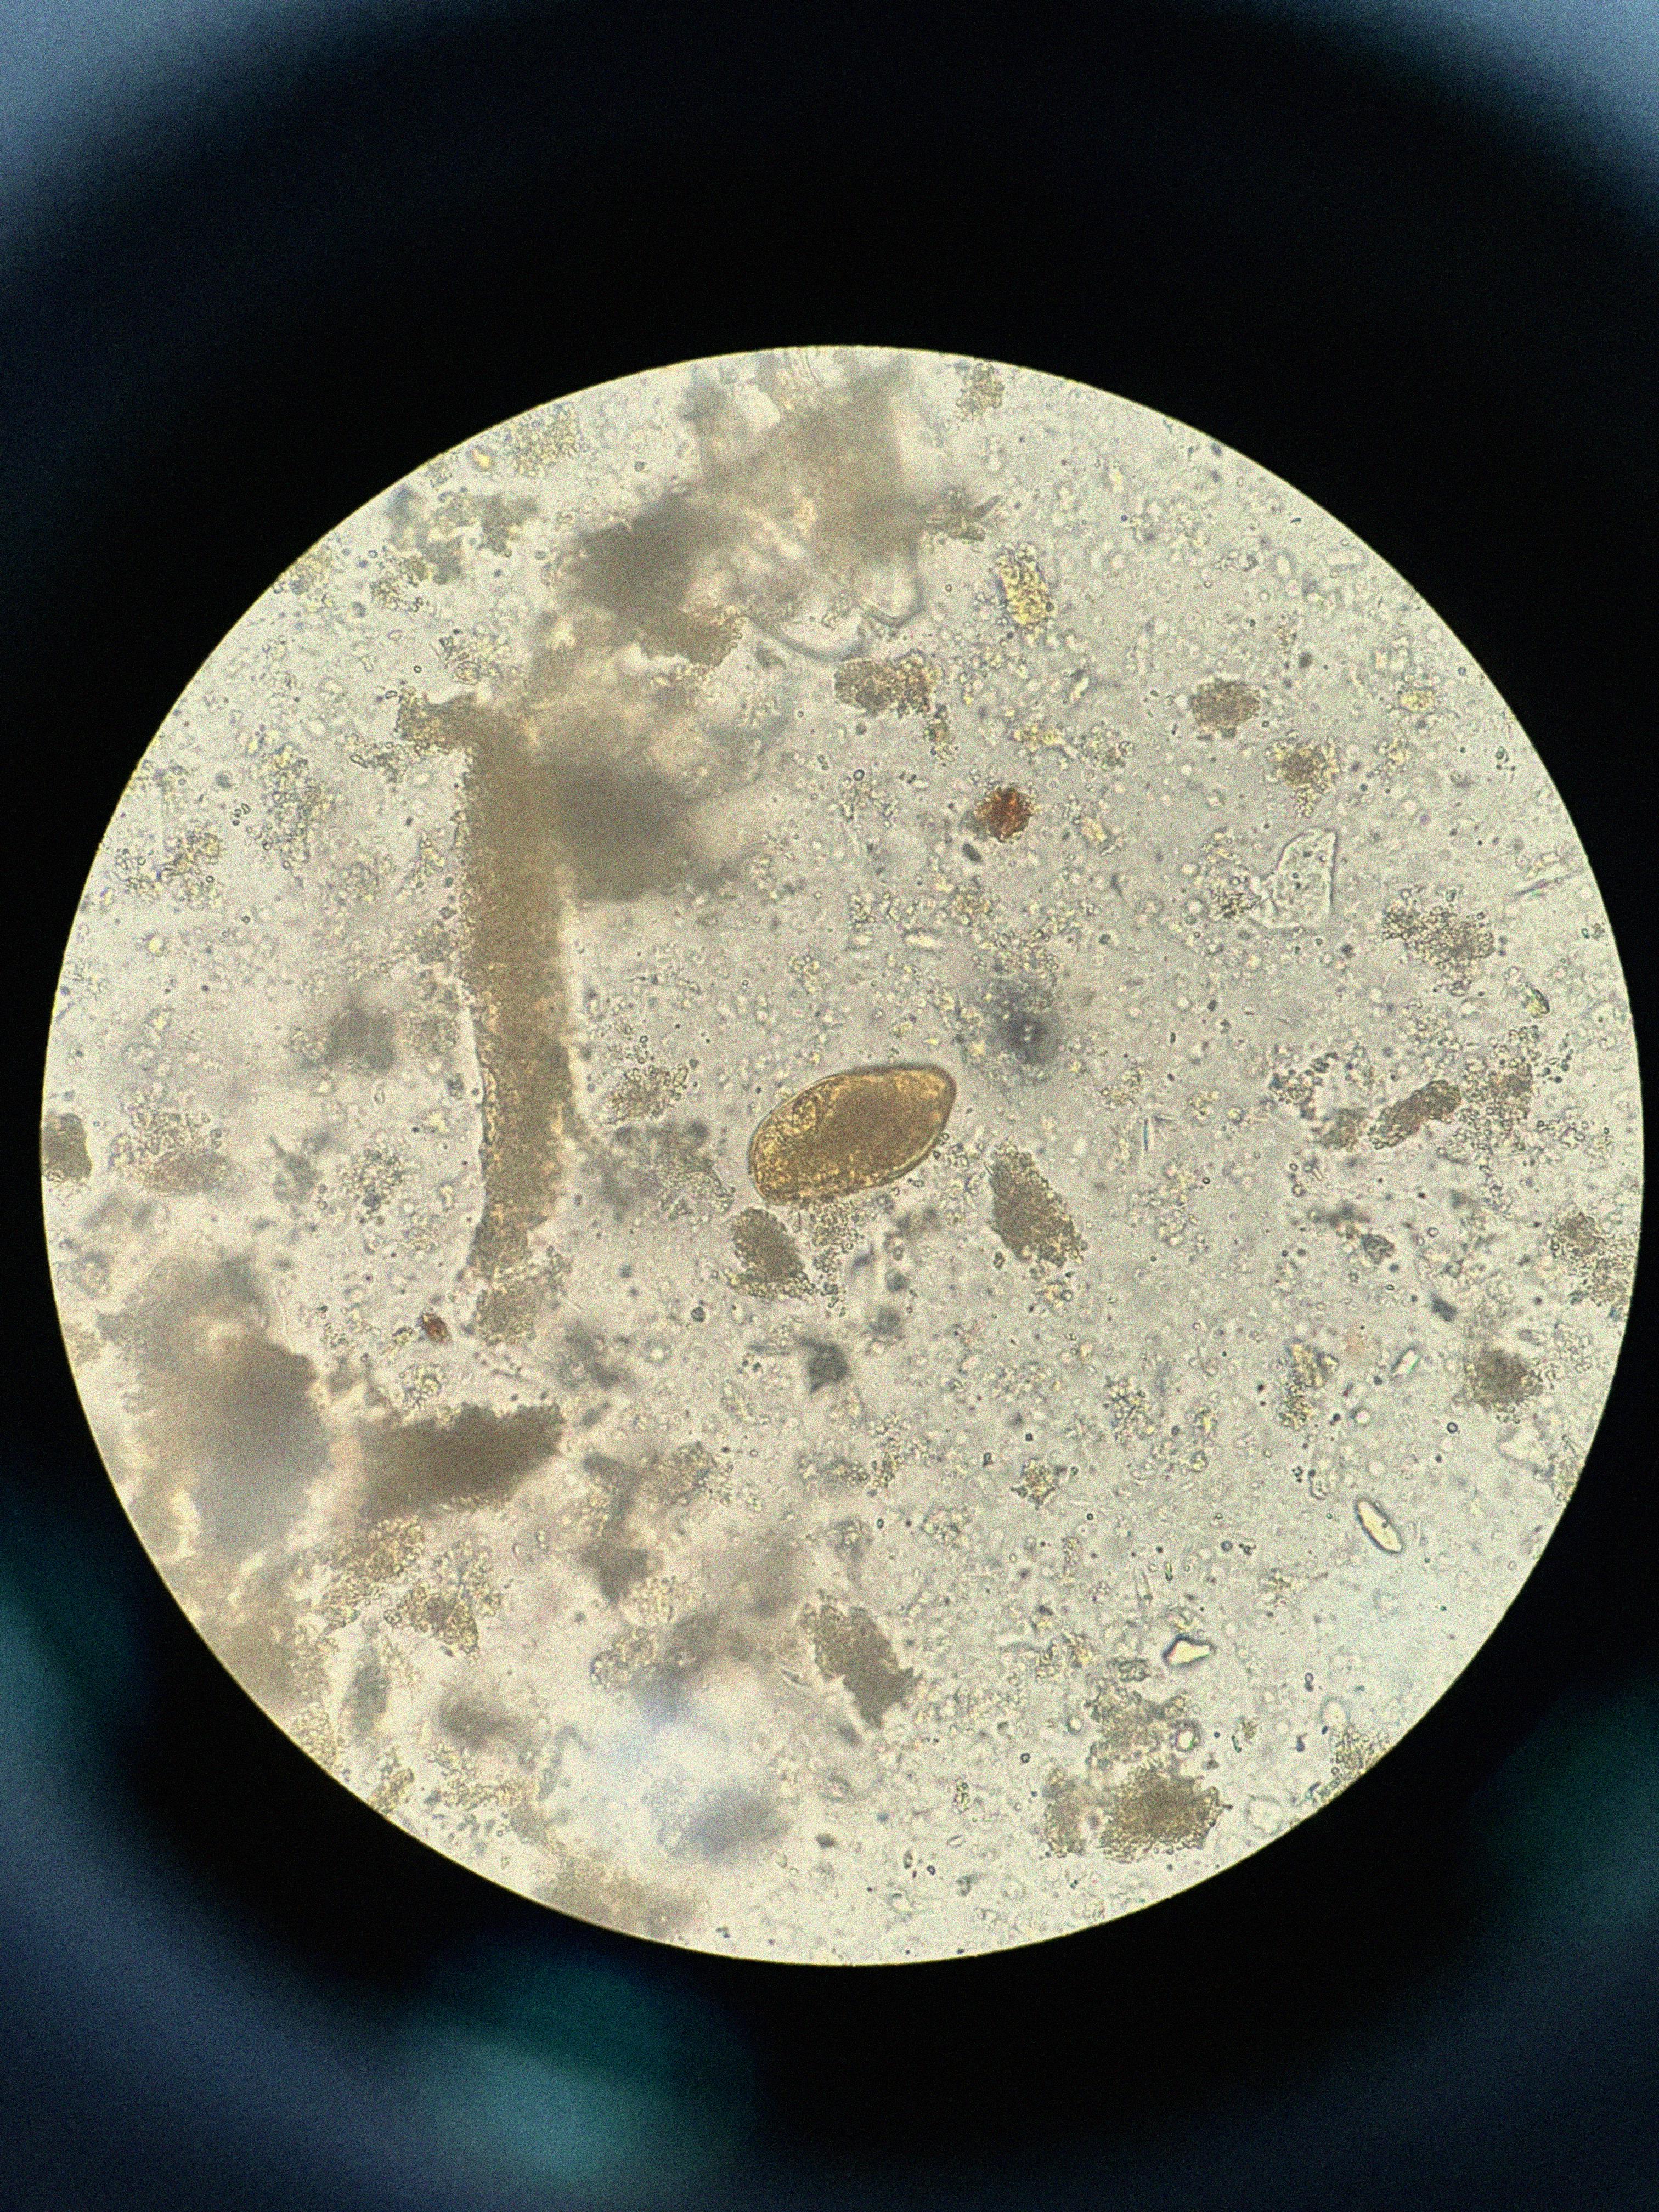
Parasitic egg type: Paragonimus spp